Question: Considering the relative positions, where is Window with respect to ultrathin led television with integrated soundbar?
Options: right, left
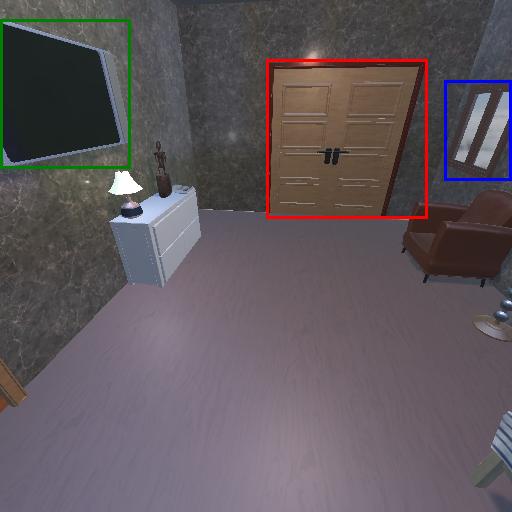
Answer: right